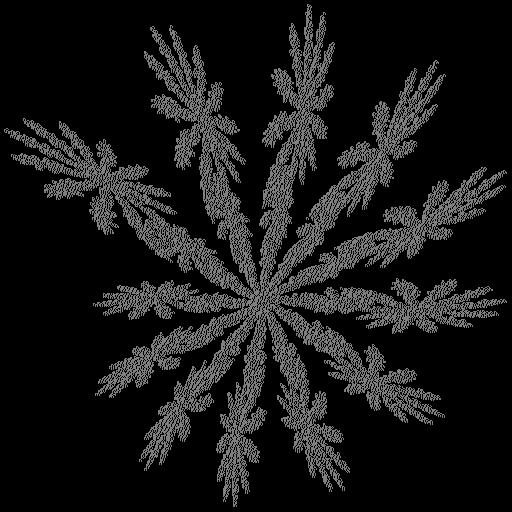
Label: swirl